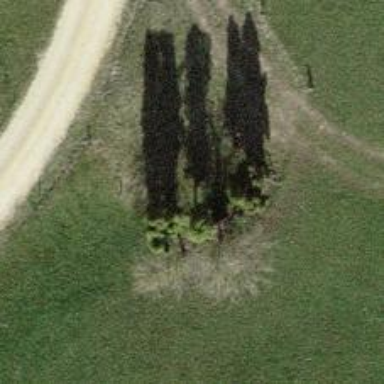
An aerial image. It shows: Wayside cross with historic significance.